Question: ### Or, can dimensions be, in some way nested, in data.cube?
Given the following example (accessed via '?data.cube' on R, having installed <URL> for which I post code and image example.
Consider I want to expand the cube adding a new dimension which would turn the schema to snowflake, so for each geography location, I would have another set of data (data.table) which would describe demography properties (i.e. population based on gender, age, etc)
### Image

dotted: possible new dimensions.
black: actual facts and dimensions from code example.
green: new dimension which turns the schema into snowflake.
### Code
'''
# multidimensional hierarchical data from fact and dimensions
X = populate_star(N = 1e3)
sales = X$fact$sales
time = X$dims$time
geography = X$dims$geography
# define hierarchies
time.hierarchies = list( # 2 hierarchies in time dimension
"monthly" = list(
"time_year" = character(),
"time_quarter" = c("time_quarter_name"),
"time_month" = c("time_month_name"),
"time_date" = c("time_month","time_quarter","time_year")
),
"weekly" = list(
"time_year" = character(),
"time_week" = character(),
"time_date" = c("time_week","time_year")
)
)
geog.hierarchies = list( # 1 hierarchy in geography dimension
list(
"geog_region_name" = character(),
"geog_division_name" = c("geog_region_name"),
"geog_abb" = c("geog_name","geog_division_name","geog_region_name")
)
)
# create dimensions
dims = list(
time = as.dimension(x = time,
id.vars = "time_date",
hierarchies = time.hierarchies),
geography = as.dimension(x = geography,
id.vars = "geog_abb",
hierarchies = geog.hierarchies)
)
# create fact
ff = as.fact(
x = sales,
id.vars = c("geog_abb","time_date"),
measure.vars = c("amount","value"),
fun.aggregate = sum,
na.rm = TRUE
)
# create data.cube
dc = as.data.cube(ff, dims)
str(dc)
'''
other questions related to the example are:
what is the value expected for each element? why
'"time_week" = character() "time_date" = c("time_week","time_year")'
instead of
'"time_week" = character() "time_date" = date()'
and why this naming as in columns of data.table?
'"time_quarter" = c("time_quarter_name"), "time_month" = c("time_month_name")'
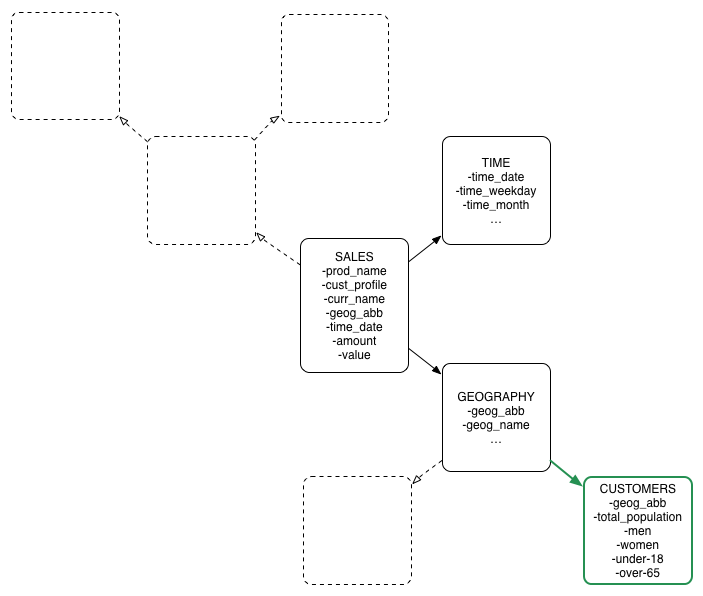
Answer: Cube model is underlying structure that user don't have to deal with. 'data.cube-oop' uses the following <URL>.
Going precisely to your example in question. You can't add new dimensions in snowflake schema this way. New dimensions must be connected to fact table. Tables in snowflake schema that are not directly connected to fact table are just hierarchy levels in dimensions. In your example that means the is just a higher level attributes of geography dimensions. You might eventually do the opposite, create customer dimension and on higher levels of customer hierarchy keep geography attributes.
In any way you decide to do it, you must create your dimensions from single table each (can be same wide table of course). You cannot construct dimension by providing its levels separately, this would be more confusing than just single denormalized dimension table which is something that users most often deal with.
So in order to keep geography attributes in customer dimension just lookup geography values to your customer table and supply 'as.dimension' with new table.
---
As for the second part of your question, hierarchy lists defines relationship between attributes in hierarchy, not data types. Column name on LHS define a key column in hierarchy level, while RHS define dependent attributes which will be present on that particular level. You basically define which column goes on which level in hierarchy, lower levels must refer to upper level in order to create real hierarchy. This is enforced by uniqueness of data, i.e. you must have only single 'time_month_name' for each 'time_month'.
To see this relationship better try the following:
'''
library(data.cube)
X = populate_star(N = 1e3)
dc = as.data.cube(X)
dc$dimensions$time$levels
'''
It will print all hierarchy levels in time dimension, each hierarchy level is a separate table.